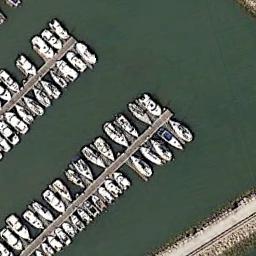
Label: harbor